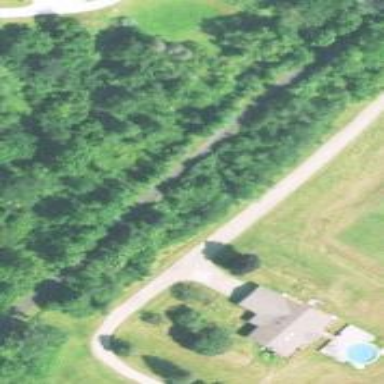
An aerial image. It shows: Asphalt cycleway running parallel to abandoned railway track. It seems suitable for Nordic skiing.